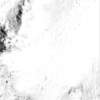
Label: not_dusty